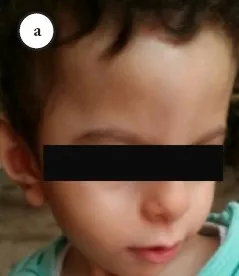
Clinical features of the patients. A, b) The craniofacial features include dysmorphism in the form of wide forehead, hypotelorism, and upturned nose.
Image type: medical_photograph (oral_photograph)